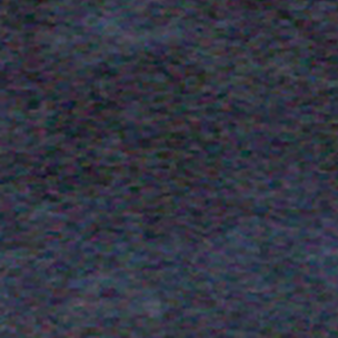
Label: other